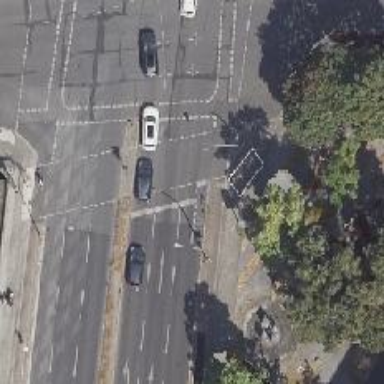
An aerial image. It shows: Crossing with traffic signals.